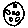
Label: moon